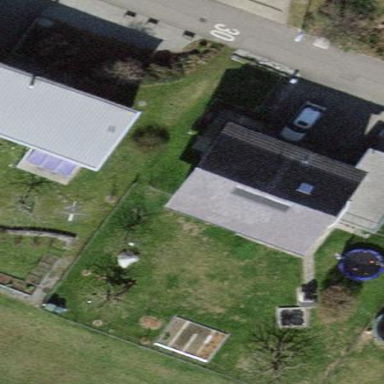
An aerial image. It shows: Detached building.